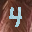
Label: 4